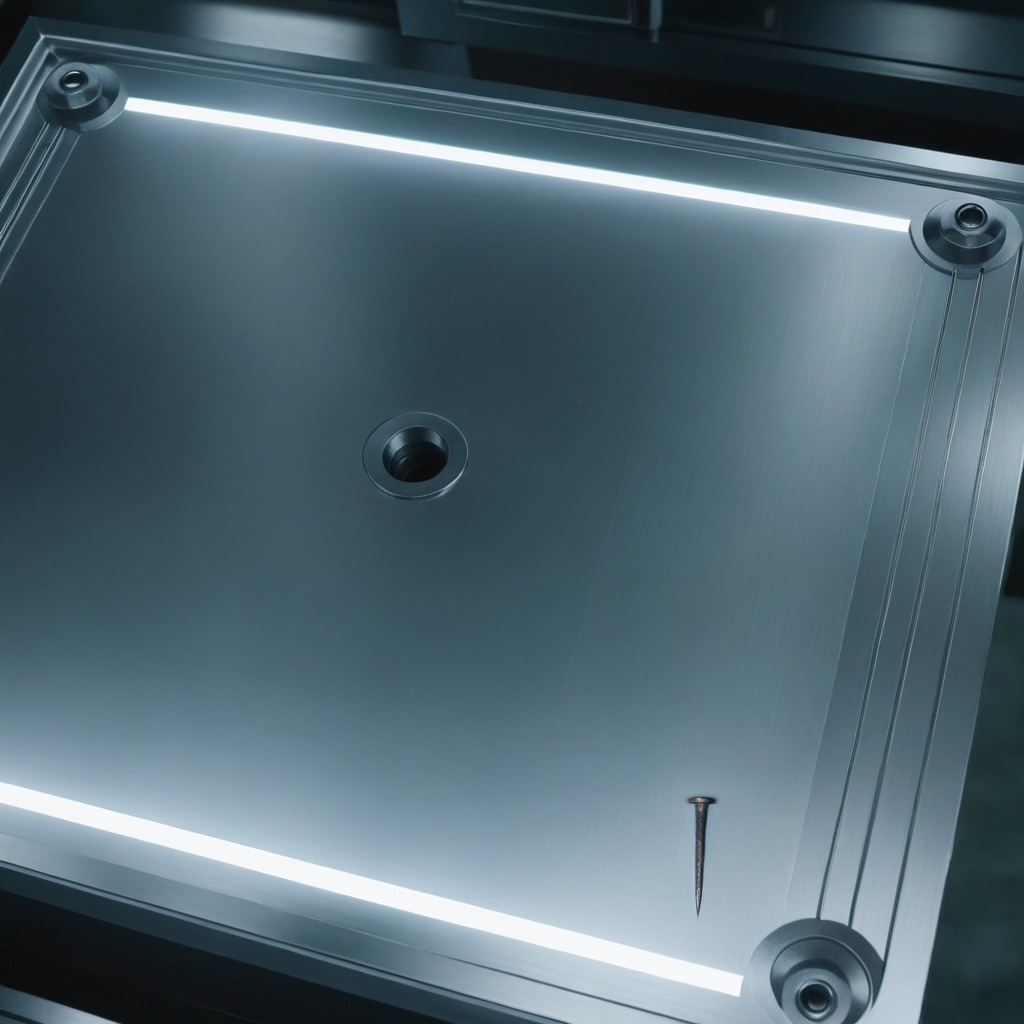
An iron nail is lying on a metal table in a machine shop under fluorescent lights.